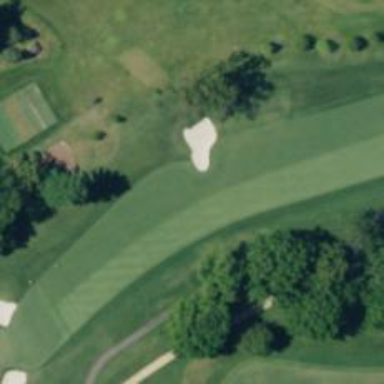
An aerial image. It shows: View of golf hole.